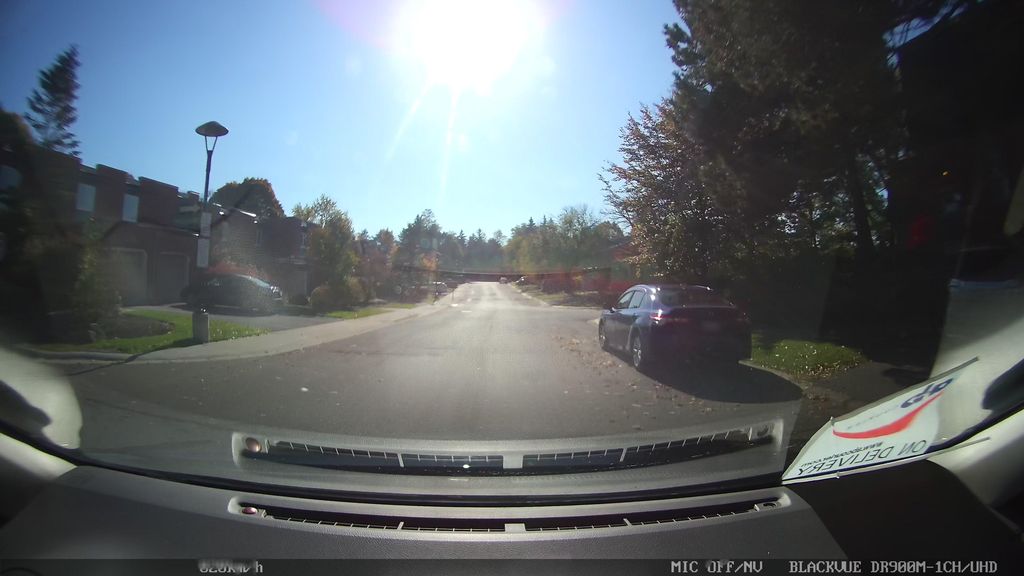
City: toronto